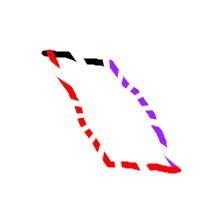
Shape: parallelogram